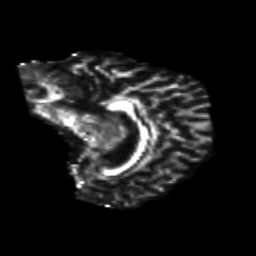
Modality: FA
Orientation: sagittal
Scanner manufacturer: siemens
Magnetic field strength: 3 T
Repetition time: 6.8 s
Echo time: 0.093 s